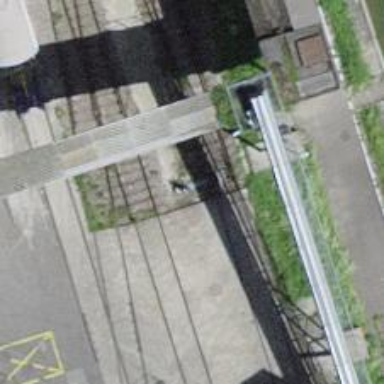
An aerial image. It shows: Railway spur service.